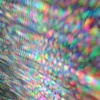
Label: sunburn